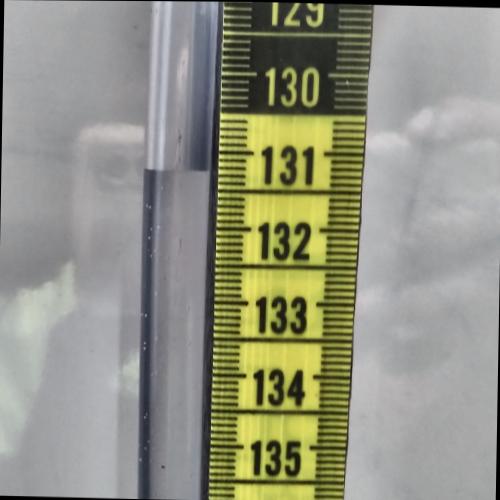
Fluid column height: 131.2 cm